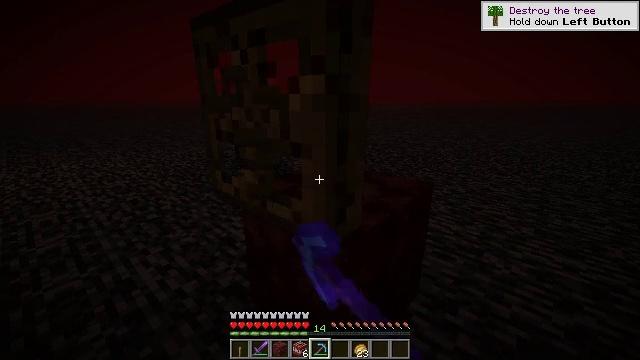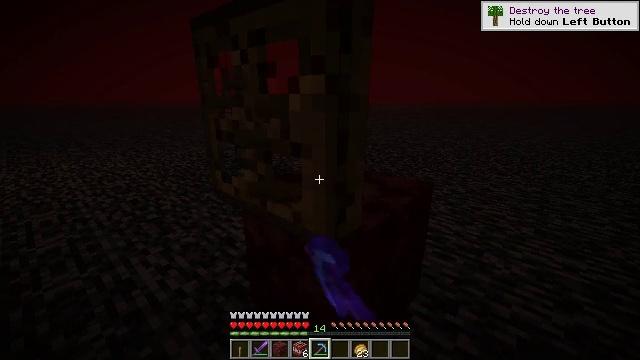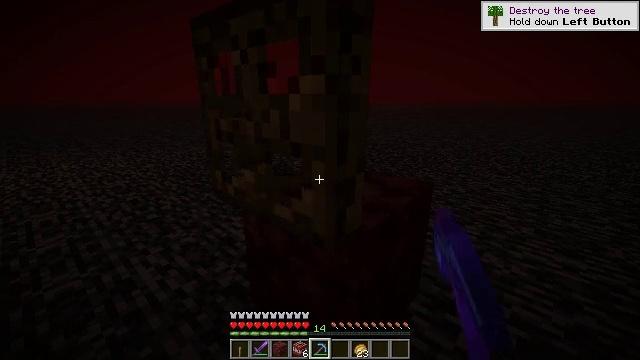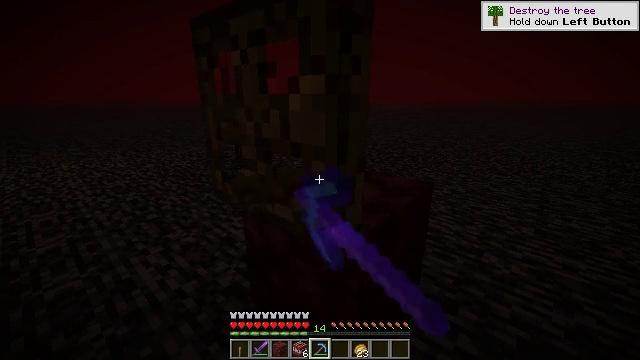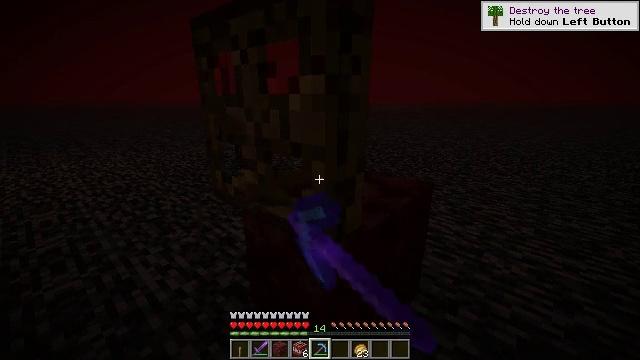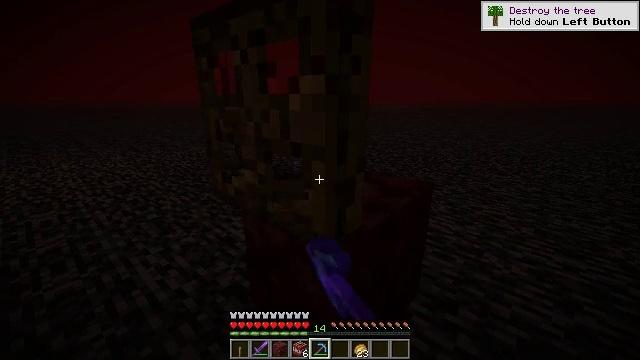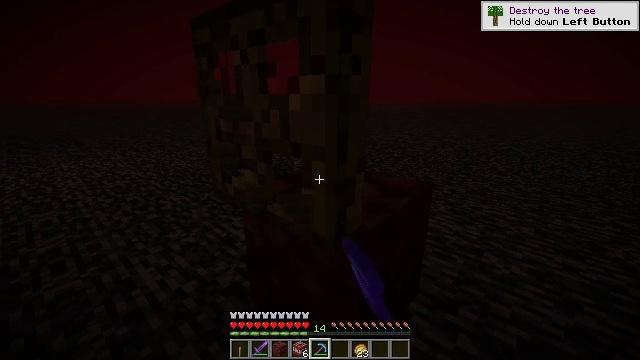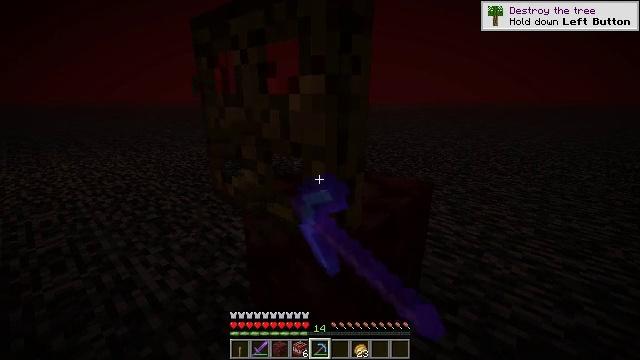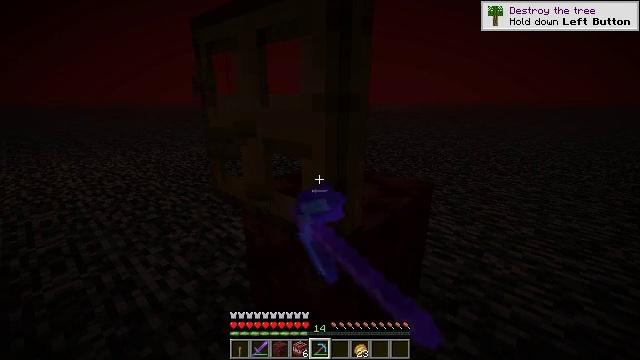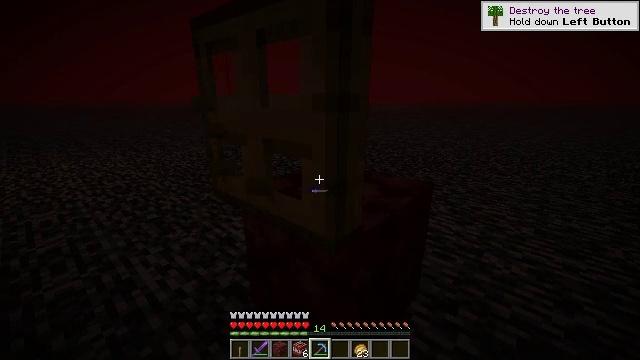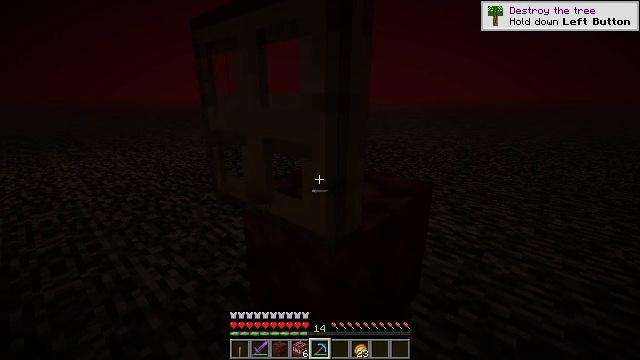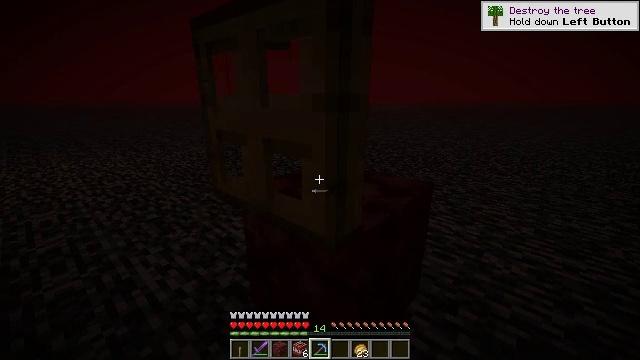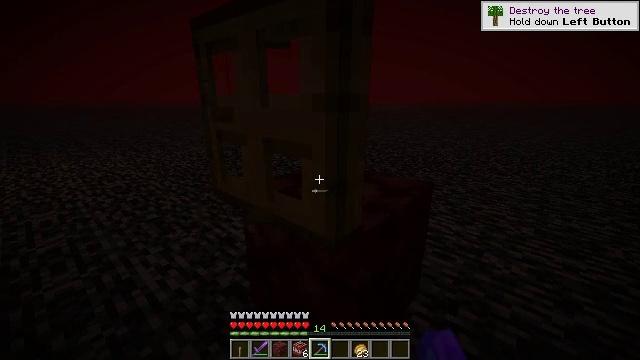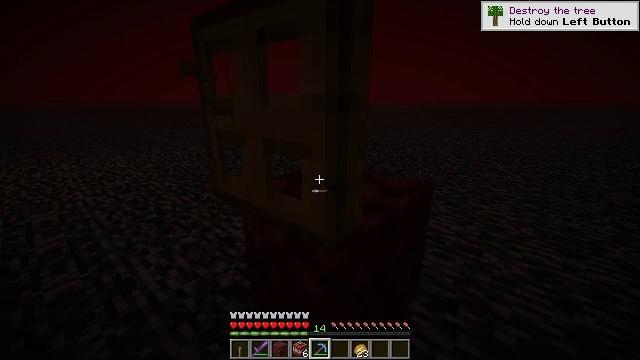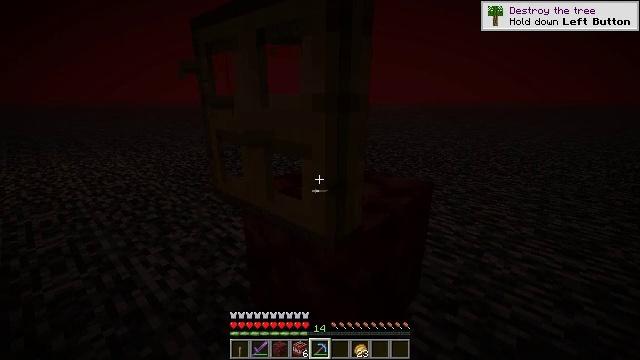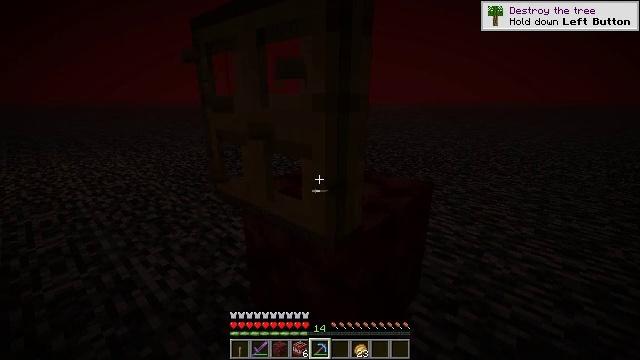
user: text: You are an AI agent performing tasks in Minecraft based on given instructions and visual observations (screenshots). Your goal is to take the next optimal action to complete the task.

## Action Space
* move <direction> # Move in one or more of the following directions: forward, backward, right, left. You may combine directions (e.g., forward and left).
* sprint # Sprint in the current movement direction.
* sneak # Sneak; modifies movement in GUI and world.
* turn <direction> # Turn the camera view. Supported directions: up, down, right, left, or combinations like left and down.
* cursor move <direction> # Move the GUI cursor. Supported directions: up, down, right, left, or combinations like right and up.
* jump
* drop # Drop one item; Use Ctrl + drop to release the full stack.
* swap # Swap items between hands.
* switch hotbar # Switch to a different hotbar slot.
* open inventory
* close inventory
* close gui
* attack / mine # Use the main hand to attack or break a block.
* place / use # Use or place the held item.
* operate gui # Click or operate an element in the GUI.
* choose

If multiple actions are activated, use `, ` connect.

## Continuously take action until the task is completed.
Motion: motion action
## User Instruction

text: Collect the oak trapdoor for re-use.
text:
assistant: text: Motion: attack / mine
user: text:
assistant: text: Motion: attack / mine
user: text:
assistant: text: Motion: attack / mine
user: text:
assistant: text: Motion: attack / mine
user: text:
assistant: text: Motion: attack / mine
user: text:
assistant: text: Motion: attack / mine
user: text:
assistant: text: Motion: attack / mine
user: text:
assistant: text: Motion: no_op
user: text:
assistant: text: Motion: no_op
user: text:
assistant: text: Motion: no_op
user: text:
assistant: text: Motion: attack / mine
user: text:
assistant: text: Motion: attack / mine
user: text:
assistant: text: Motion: attack / mine
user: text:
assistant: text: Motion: attack / mine
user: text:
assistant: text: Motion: attack / mine
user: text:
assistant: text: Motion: attack / mine
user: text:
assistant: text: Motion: attack / mine
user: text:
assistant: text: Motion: attack / mine
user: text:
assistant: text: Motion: attack / mine
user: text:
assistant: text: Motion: attack / mine
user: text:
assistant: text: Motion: attack / mine
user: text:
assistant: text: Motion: attack / mine
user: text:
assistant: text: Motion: attack / mine
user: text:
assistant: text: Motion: attack / mine
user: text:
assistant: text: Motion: attack / mine
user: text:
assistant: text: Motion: attack / mine
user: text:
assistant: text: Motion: attack / mine
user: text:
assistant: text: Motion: attack / mine
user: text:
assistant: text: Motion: attack / mine
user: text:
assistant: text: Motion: attack / mine